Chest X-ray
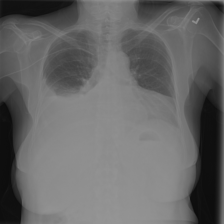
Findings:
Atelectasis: negative
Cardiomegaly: negative
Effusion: positive
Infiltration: negative
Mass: negative
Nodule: negative
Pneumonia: negative
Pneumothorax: negative
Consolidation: negative
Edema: negative
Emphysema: negative
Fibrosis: negative
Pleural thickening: negative
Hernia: negative